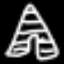
Label: The Eiffel Tower